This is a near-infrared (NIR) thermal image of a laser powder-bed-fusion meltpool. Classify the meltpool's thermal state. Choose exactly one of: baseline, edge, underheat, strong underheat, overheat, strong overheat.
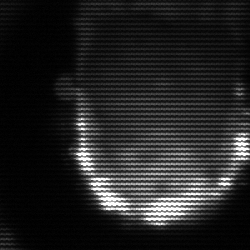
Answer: baseline